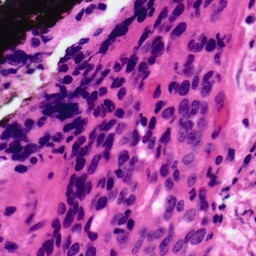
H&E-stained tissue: Ovarian